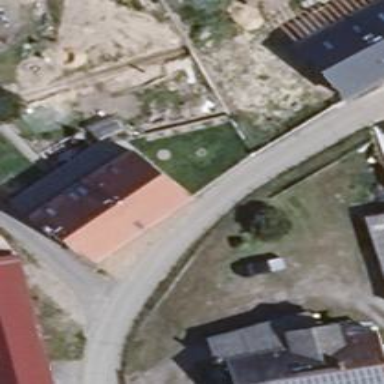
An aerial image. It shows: Residential building.